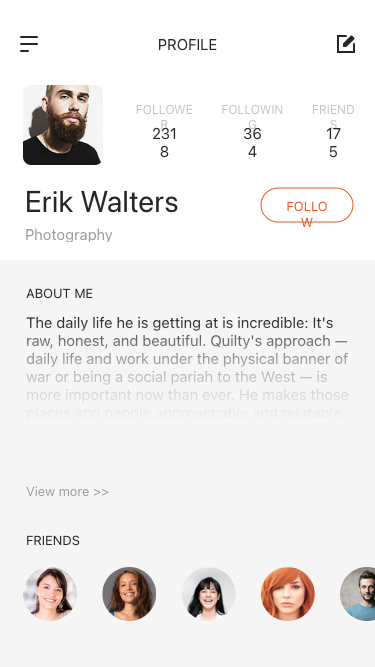
Text in this UI design:
Photography
View more >>
Erik Walters
Follow
The daily life he is getting at is incredible: It's raw, honest, and beautiful. Quilty's approach — daily life and work under the physical banner of war or being a social pariah to the West — is more important now than ever. He makes those places and people approachable and relatable. He doesn't know me but we've shared editors and have all raised a glass to him and his coverage overall, but especially on the MSF hospital bombing in 2015. Furthermore, it's clear that he is still out shooting when the rest of us are done and ready for a pint.
About me
Friends
Follower
Following
Friends
2318
364
175